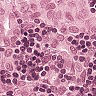
Metastatic tissue present: yes